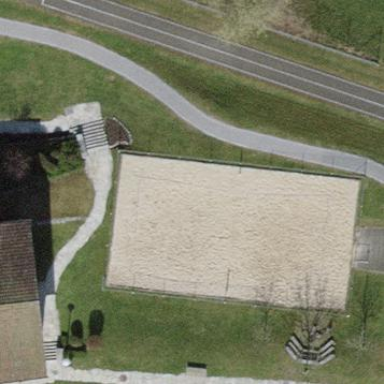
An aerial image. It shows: Sandy pitch designated for beach volleyball.